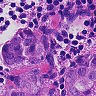
Metastatic tissue present: yes